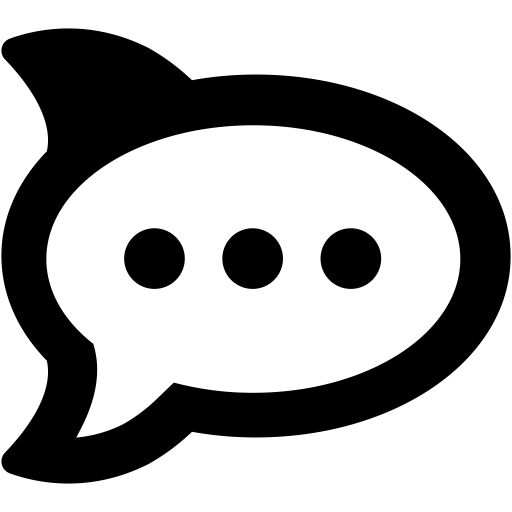
Tags: icon, FontAwesome, fa-icon, brand, rocketchat